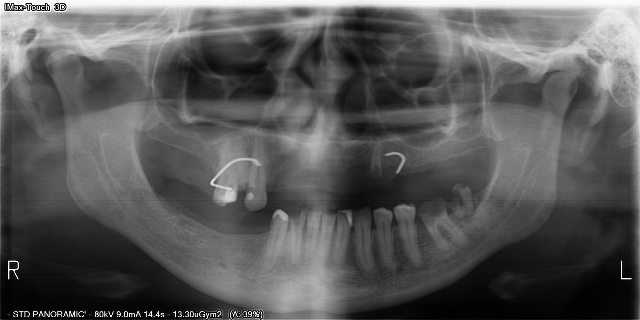
adult